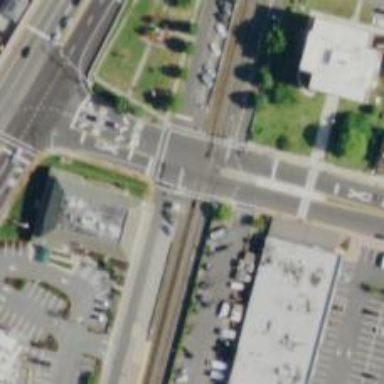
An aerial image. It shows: Railway crossing.